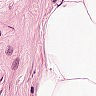
Metastatic tissue present: no